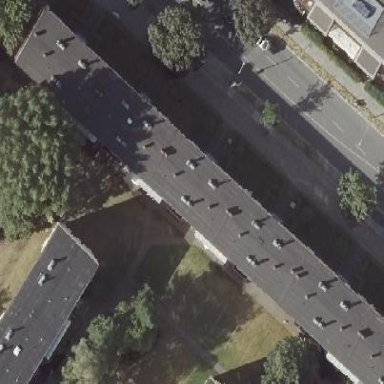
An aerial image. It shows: Apartment building with flat roof.